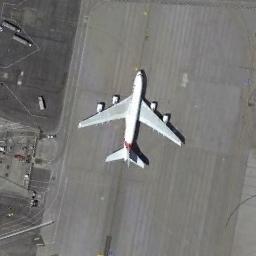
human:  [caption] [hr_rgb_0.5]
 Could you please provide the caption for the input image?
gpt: An airplane parked in an open area with many containers next to it .

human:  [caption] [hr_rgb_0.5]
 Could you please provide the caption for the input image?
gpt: A plane on the runway while some facilities and cars beside .

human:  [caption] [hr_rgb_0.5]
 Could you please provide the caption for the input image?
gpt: There is an airplane parked on the runway .

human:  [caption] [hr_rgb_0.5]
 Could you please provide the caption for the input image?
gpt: An airplane parked on the gray ground .

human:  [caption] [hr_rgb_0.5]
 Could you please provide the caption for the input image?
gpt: There is an airplane in the parking lot .